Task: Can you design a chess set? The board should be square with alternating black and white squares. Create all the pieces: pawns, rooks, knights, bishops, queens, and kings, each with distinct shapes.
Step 4630:
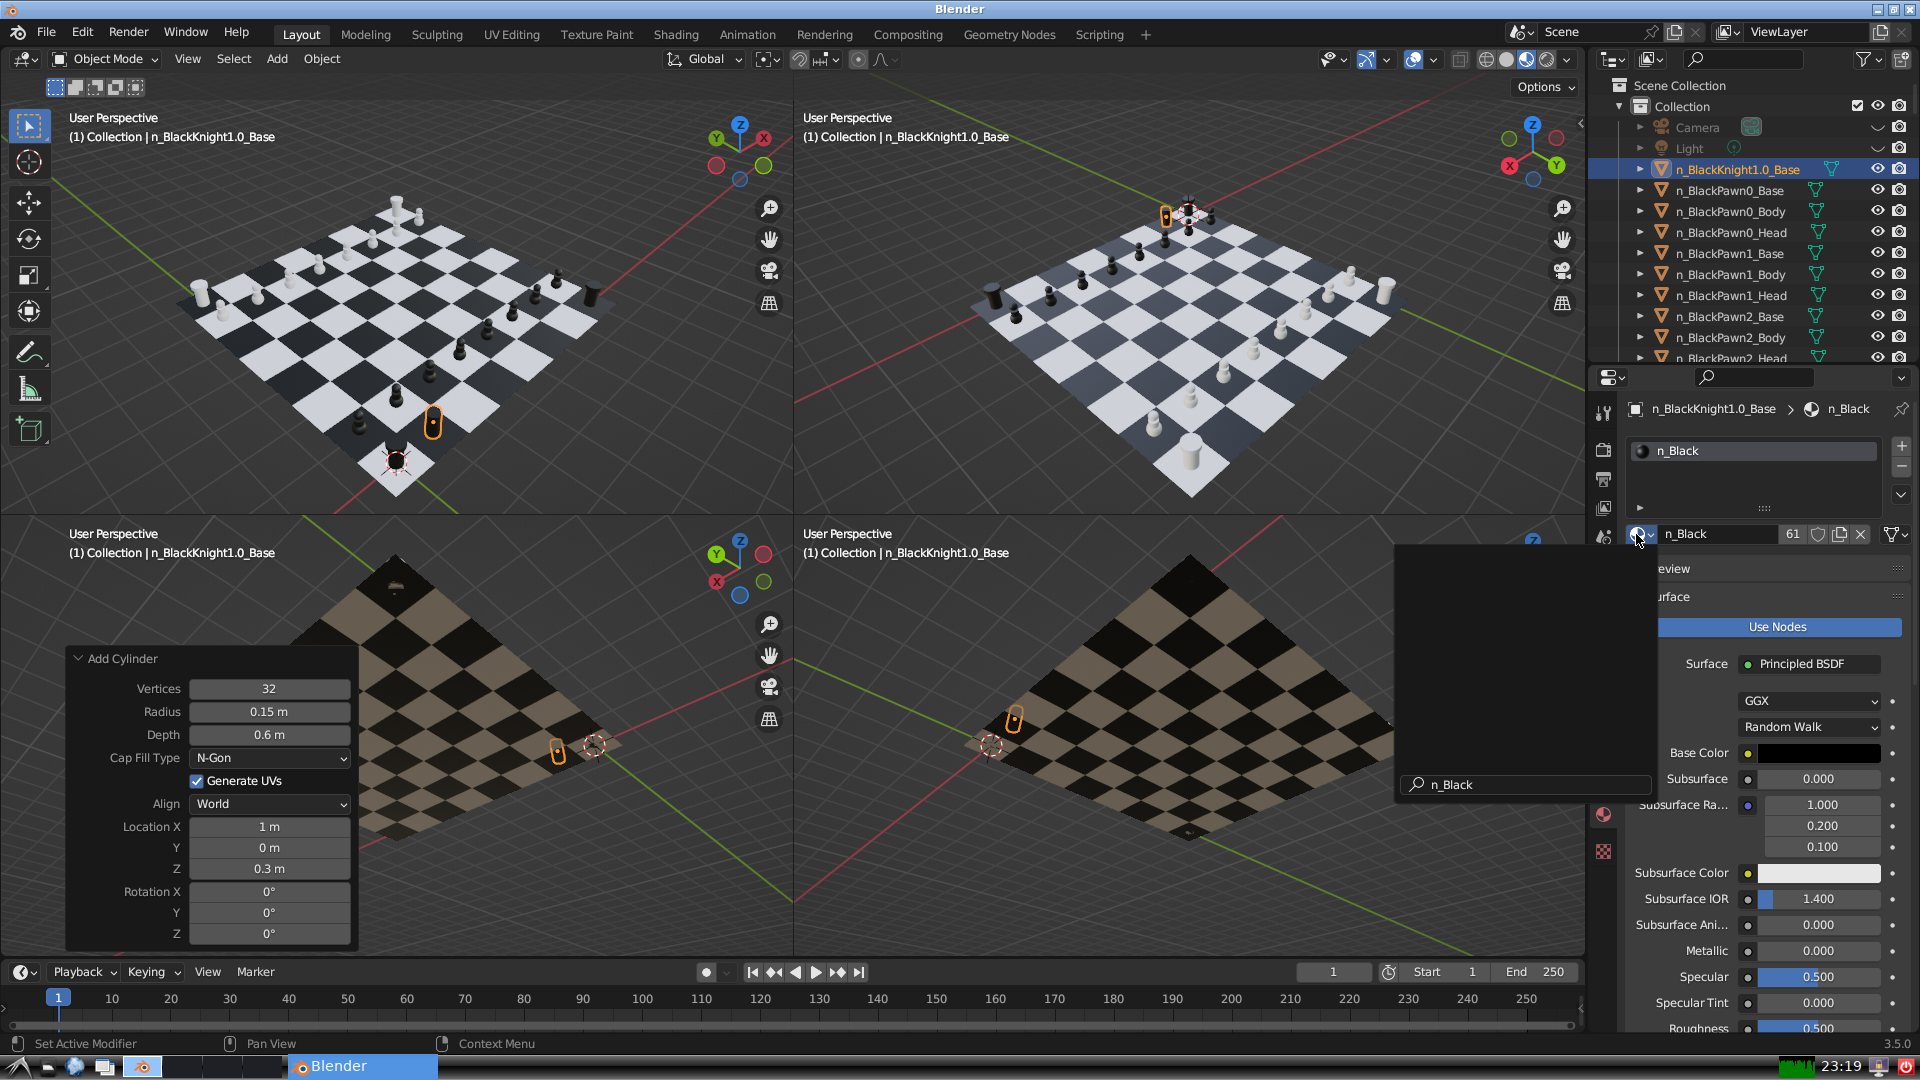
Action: {"mouse_move": [278, 58]}